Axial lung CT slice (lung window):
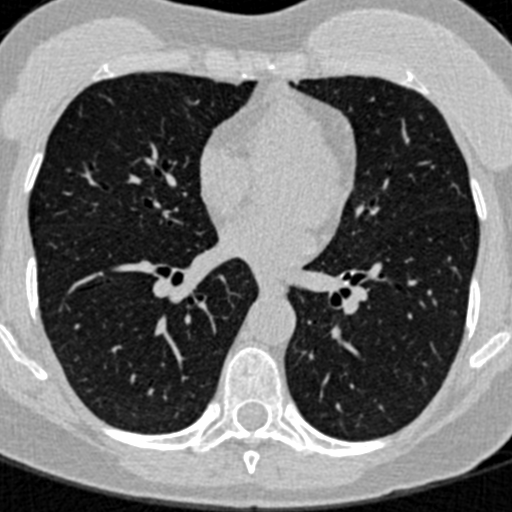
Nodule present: no